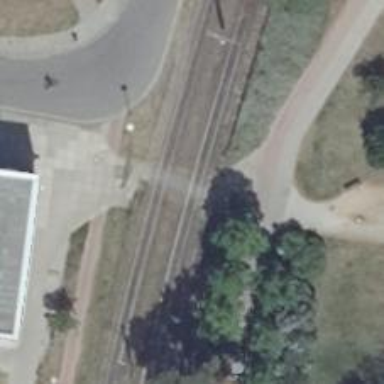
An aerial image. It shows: Railway crossing.